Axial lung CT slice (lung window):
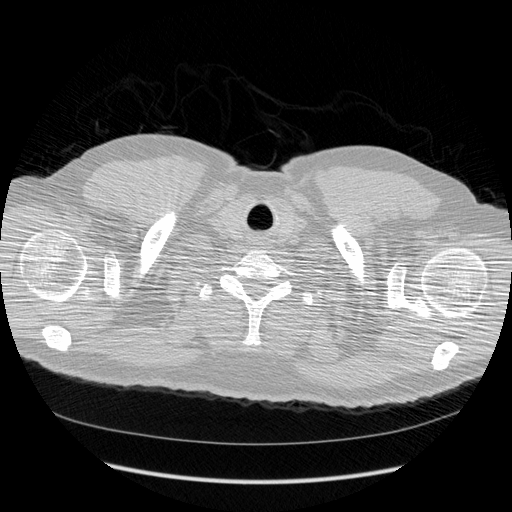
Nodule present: no